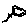
Label: flower